Interaction volume radius: 10 \u00c5
Interaction volume height: 40 \u00c5
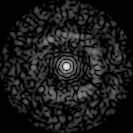
Disorder parameter: 0.843